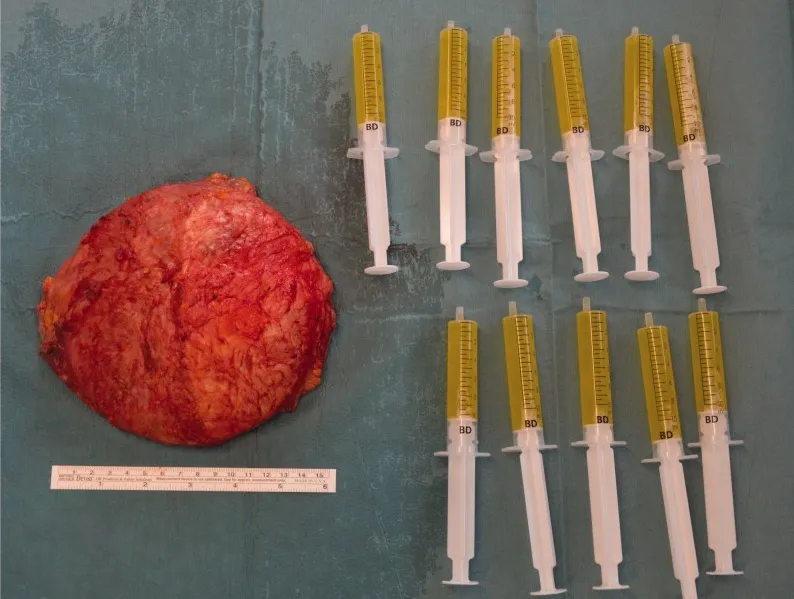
Intracapsular seroma fluid.
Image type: medical_photograph (other_medical_photograph)